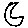
Label: moon